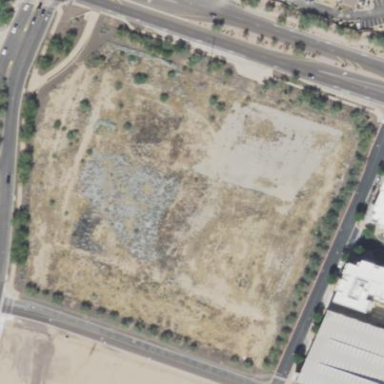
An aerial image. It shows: Brownfield site.